Question: I added a new field in one of my models and I would like to full it in with the name of a user who did a certain action (here, Validated by: USER).
The easiest way I see is to get it from the history where this infos already is.

From this picture, for example, I would get the User 'admin' if he performed the action 'Changed email'
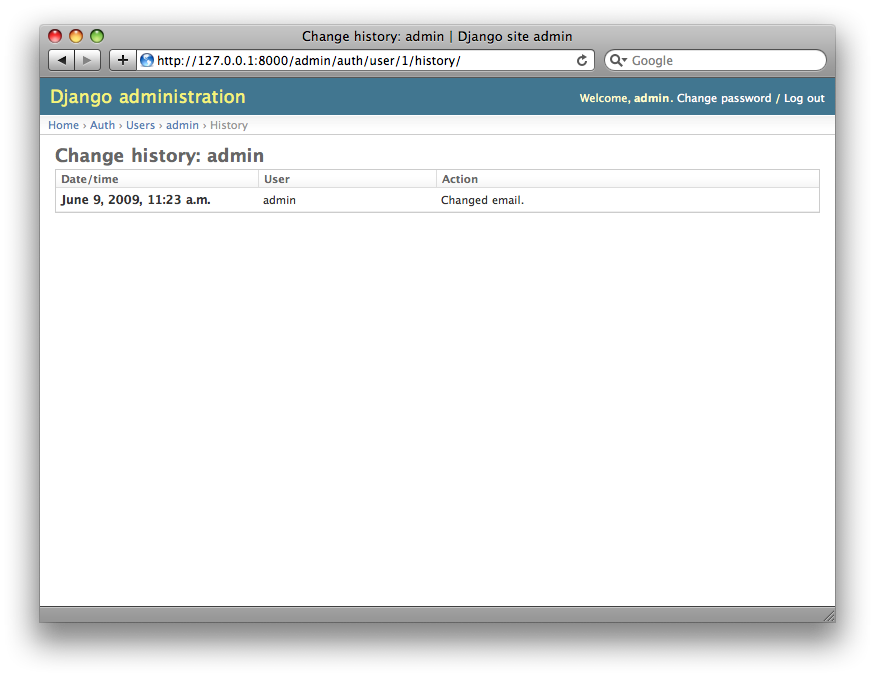
Answer: That info is stored in the 'LogEntry' model.
'''
from django.contrib.admin.models import LogEntry
'''
and its definition is:
'''
class LogEntry(models.Model):
action_time = models.DateTimeField(_('action time'), auto_now=True)
user = models.ForeignKey(settings.AUTH_USER_MODEL)
content_type = models.ForeignKey(ContentType, blank=True, null=True)
object_id = models.TextField(_('object id'), blank=True, null=True)
object_repr = models.CharField(_('object repr'), max_length=200)
action_flag = models.PositiveSmallIntegerField(_('action flag'))
change_message = models.TextField(_('change message'), blank=True)
objects = LogEntryManager()
'''
More info in the <URL>
Make sure that you access this in mode, else you would be messing up your log history.